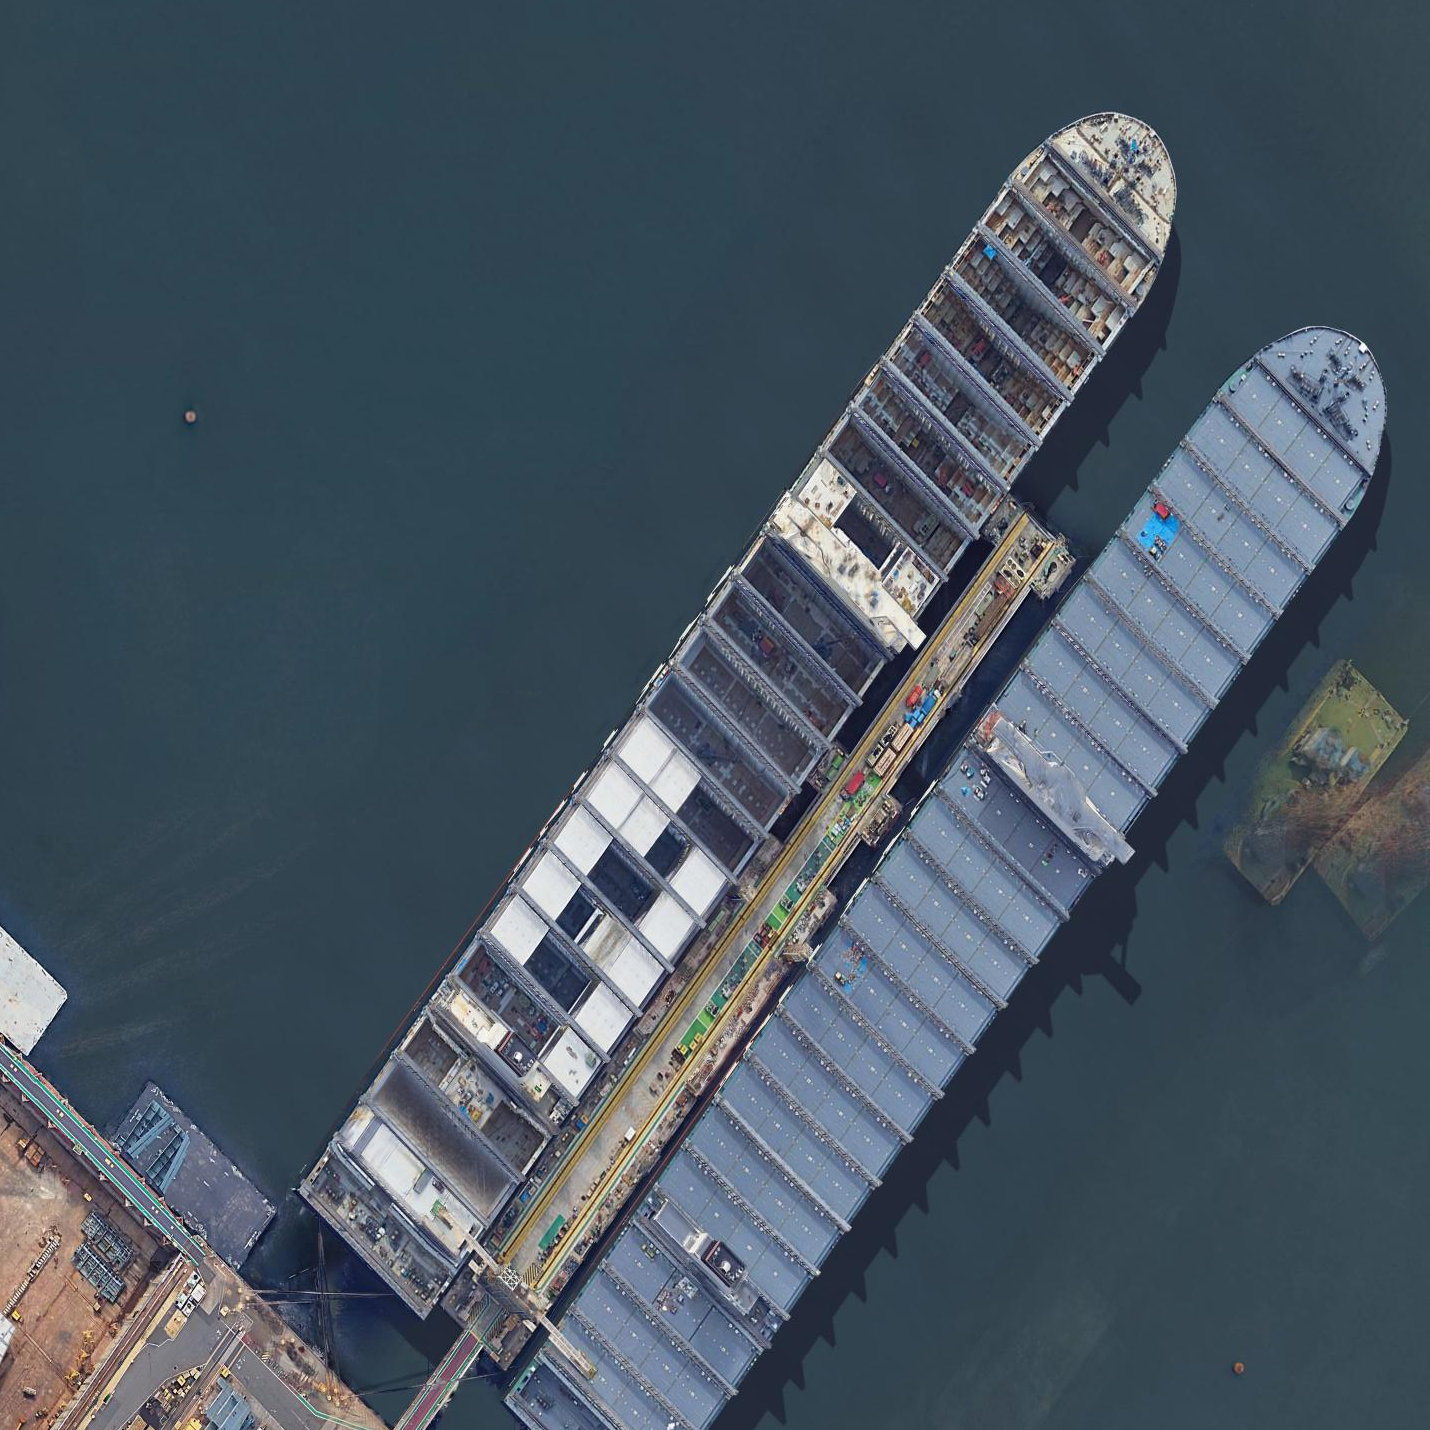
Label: Cargo_ship